Question: In Loop's Subdivision, I don't understand what is often written as "".

The new vertices are derived from adding new points in the middle of each edge. How is this related to a "weighted average" of the original vertices? How do the
In the first place, what is "weighted average of original vertices"? Where is the "weight" seen in the mesh?
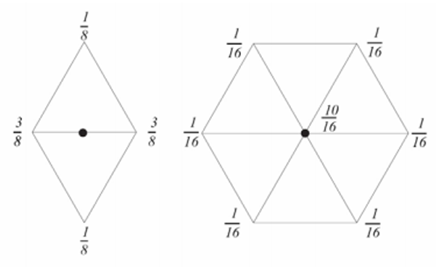
Answer: Adding a point in the middle of an edge is actually just a first phase of the process. Subdivision algorithms usually have two:
1. Topology phase - adding new vertices and edges
2. Geometry phase - adjusting the newly added vertices so that they "form a smoother surface" with their neighbors
The following <URL>.